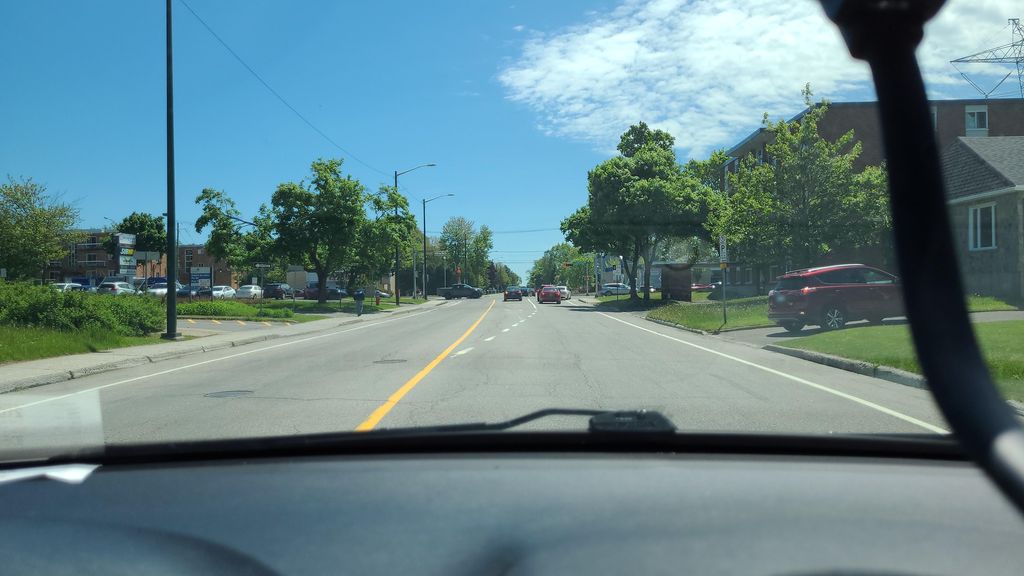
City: quebec_city